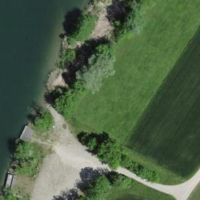
EUNIS habitat code: 25
Species observed at this site:
Rhamnus cathartica